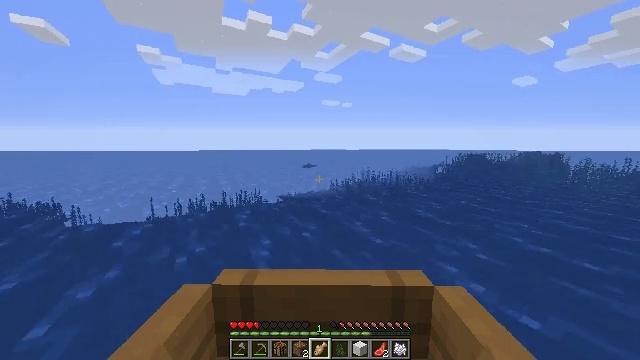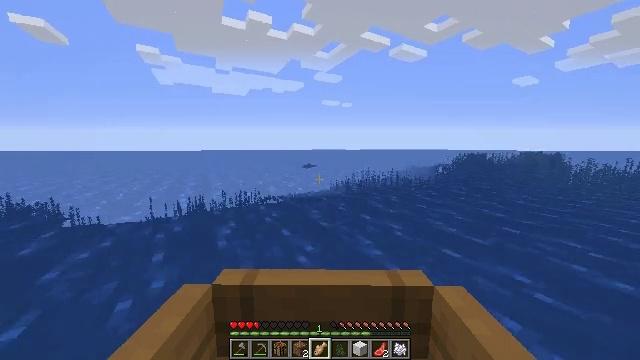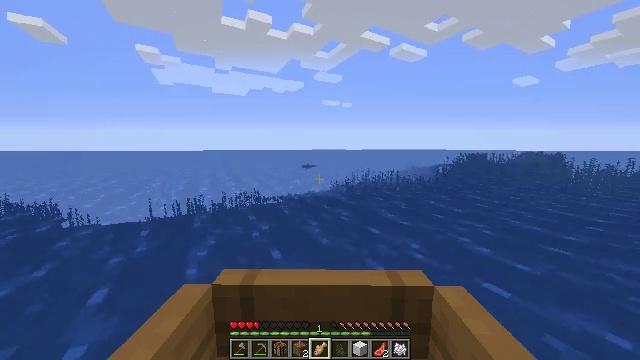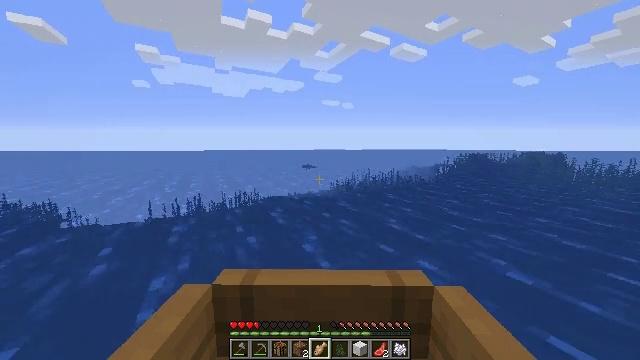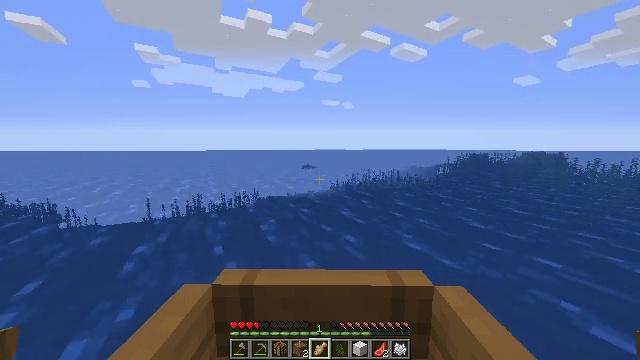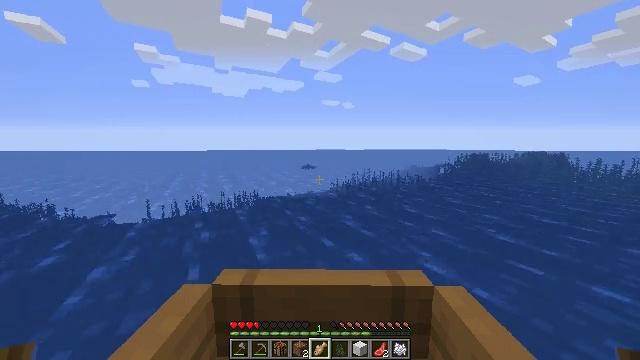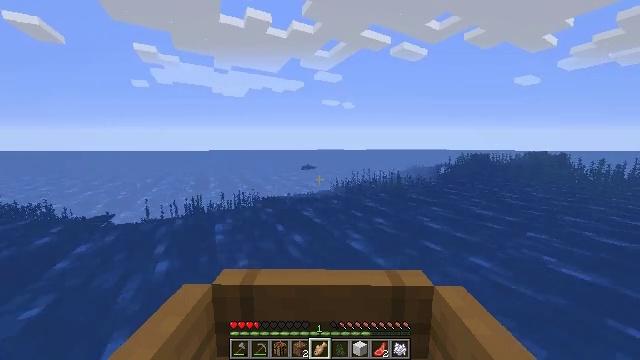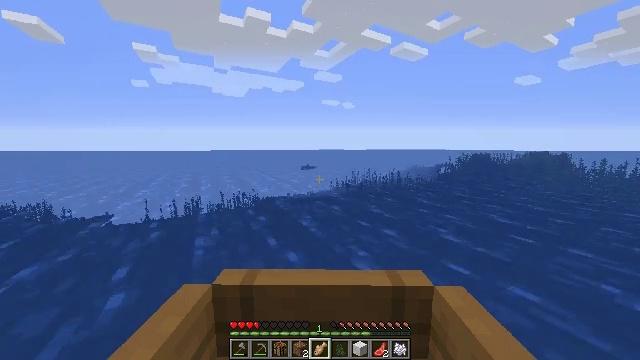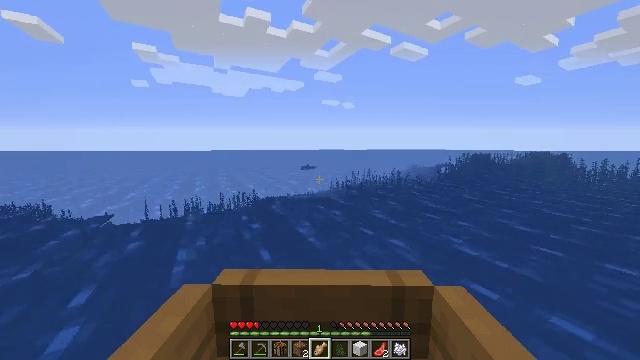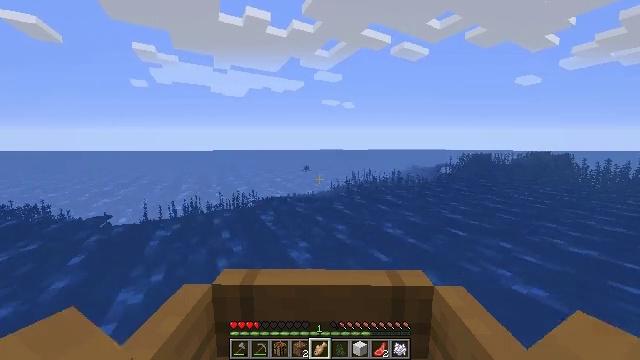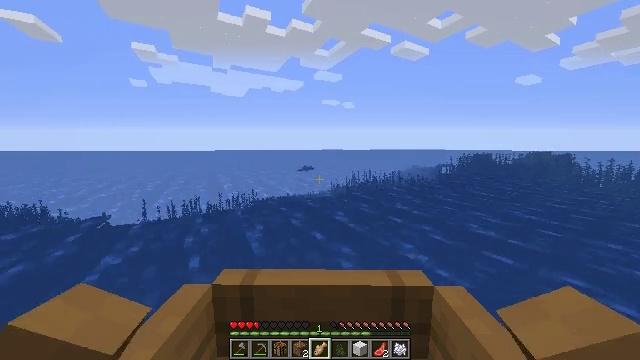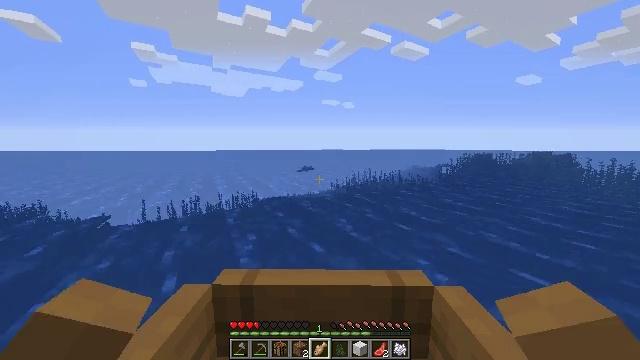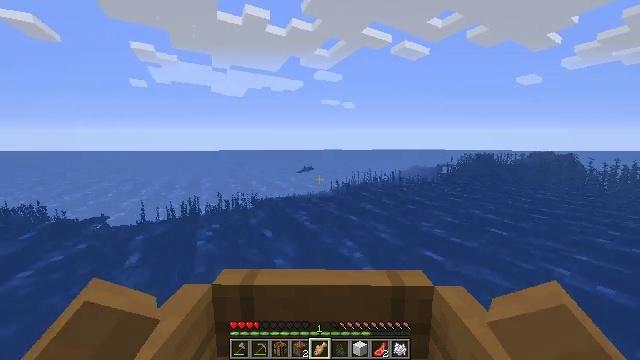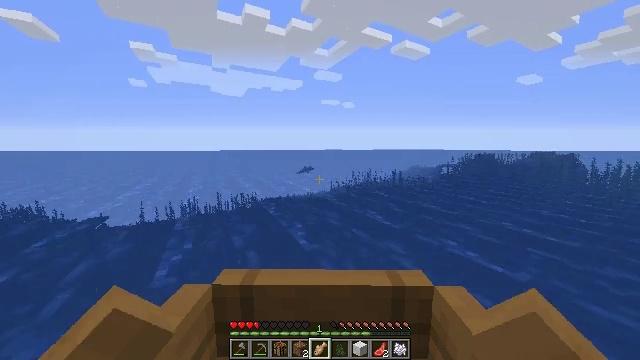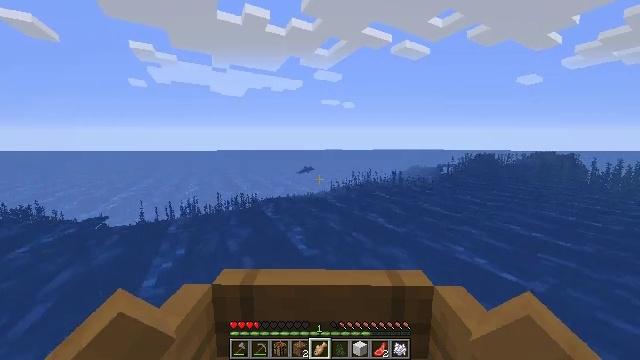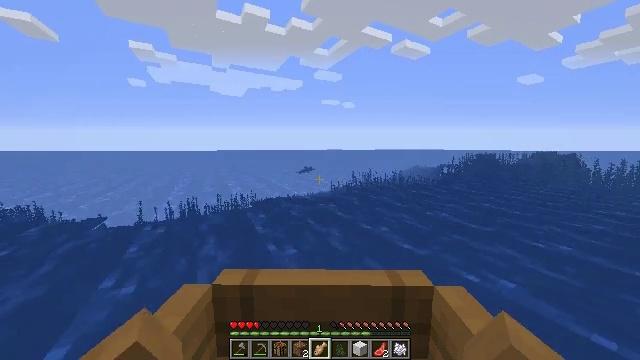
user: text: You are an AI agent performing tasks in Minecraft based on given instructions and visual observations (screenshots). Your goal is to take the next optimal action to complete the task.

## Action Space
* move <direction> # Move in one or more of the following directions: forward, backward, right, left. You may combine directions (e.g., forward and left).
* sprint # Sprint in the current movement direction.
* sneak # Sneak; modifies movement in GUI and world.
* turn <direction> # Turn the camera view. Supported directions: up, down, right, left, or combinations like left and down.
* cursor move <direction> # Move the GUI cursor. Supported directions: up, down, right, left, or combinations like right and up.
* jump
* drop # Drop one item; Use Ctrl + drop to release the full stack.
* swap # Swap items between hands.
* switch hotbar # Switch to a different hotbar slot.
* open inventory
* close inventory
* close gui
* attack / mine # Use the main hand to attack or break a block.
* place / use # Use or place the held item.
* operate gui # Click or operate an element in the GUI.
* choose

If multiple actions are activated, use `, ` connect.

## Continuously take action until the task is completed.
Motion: motion action
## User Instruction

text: Remove a cod from the inventory.
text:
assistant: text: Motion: move forward
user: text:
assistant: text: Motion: move forward
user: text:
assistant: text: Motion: move forward
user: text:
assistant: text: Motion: move forward
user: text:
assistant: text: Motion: move forward
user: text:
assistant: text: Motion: move forward
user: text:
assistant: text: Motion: move forward
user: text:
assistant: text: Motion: move forward
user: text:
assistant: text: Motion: move forward
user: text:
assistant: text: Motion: move forward
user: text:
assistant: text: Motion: move forward
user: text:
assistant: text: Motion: move forward
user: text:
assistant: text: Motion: move forward
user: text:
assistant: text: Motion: move forward
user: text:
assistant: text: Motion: move forward
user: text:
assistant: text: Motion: move forward
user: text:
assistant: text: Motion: move forward
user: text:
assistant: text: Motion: move forward
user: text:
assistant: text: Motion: move forward
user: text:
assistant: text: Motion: move forward
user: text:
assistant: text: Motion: move forward
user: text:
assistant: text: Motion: move forward
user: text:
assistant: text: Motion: move forward
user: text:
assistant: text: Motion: move forward
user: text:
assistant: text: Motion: move forward
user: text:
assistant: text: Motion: move forward
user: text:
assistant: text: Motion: move forward
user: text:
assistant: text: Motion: move forward
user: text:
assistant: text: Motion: move forward
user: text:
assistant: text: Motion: move forward